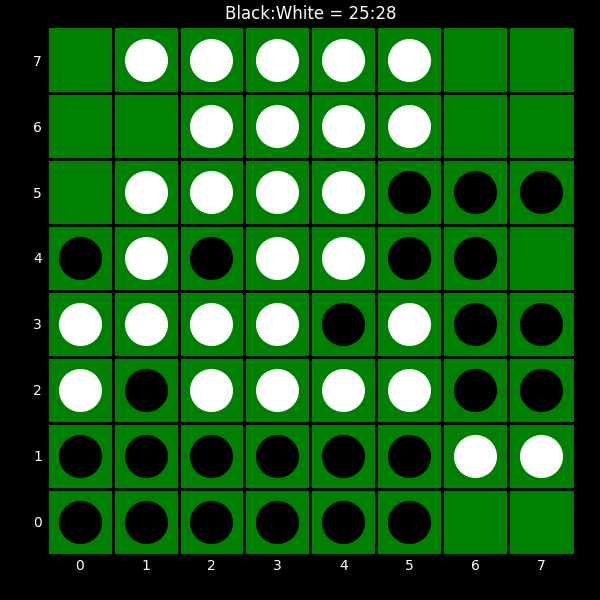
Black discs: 25
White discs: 28